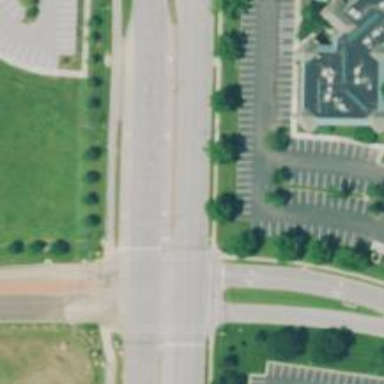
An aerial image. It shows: Dash road marking.